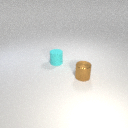
small brown metal cylinder in front of small cyan rubber cylinder